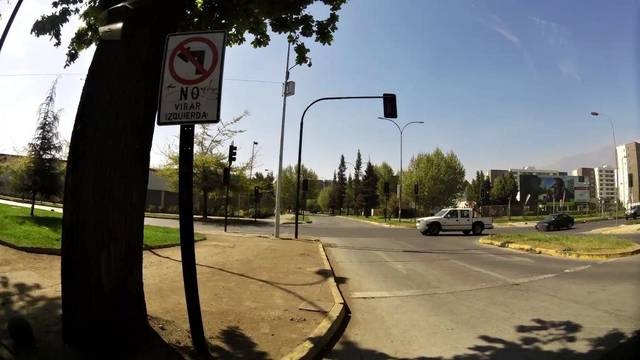
Region: Chile
Coordinates: -33.491, -70.577